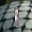
Label: 1